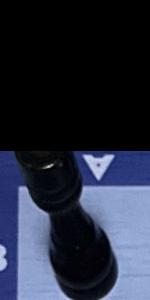
Label: Rook_Black